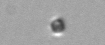
Label: nanoplankton_mix